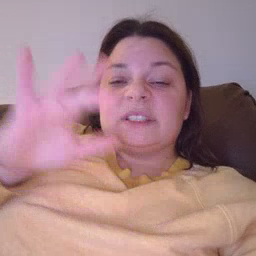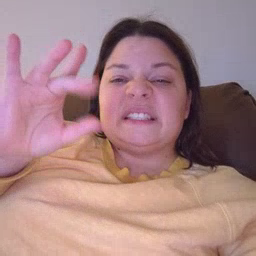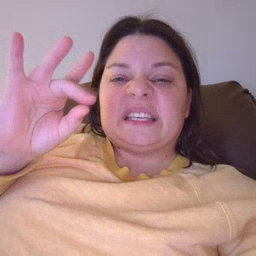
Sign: sticky